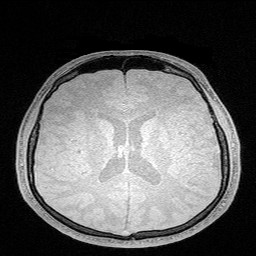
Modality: FLASH
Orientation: coronal
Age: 25
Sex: male